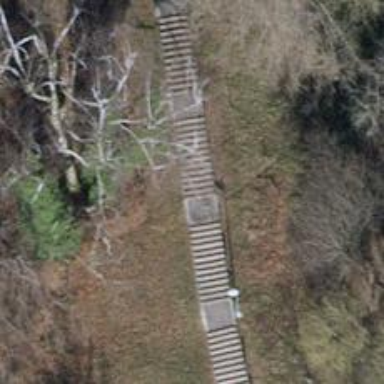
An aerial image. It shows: Asphalt steps along the road.